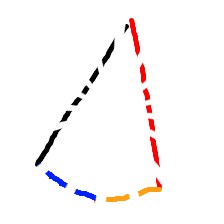
Shape: kite